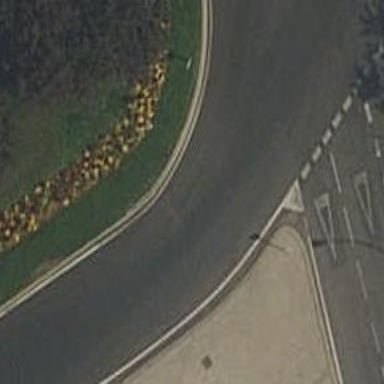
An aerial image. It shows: Paved tertiary road leading to roundabout.